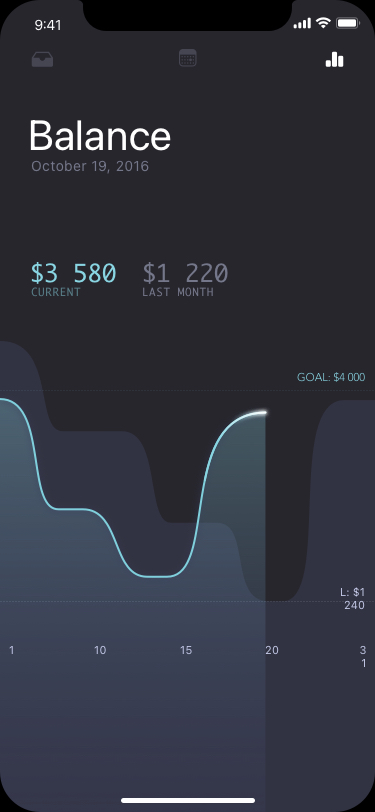
Text in this UI design:
Balance
October 19, 2016
$3 580
CURRENT
$1 220
LAST MONTH
1
15
10
20
31
GOAL: $4 000
L: $1 240